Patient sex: F
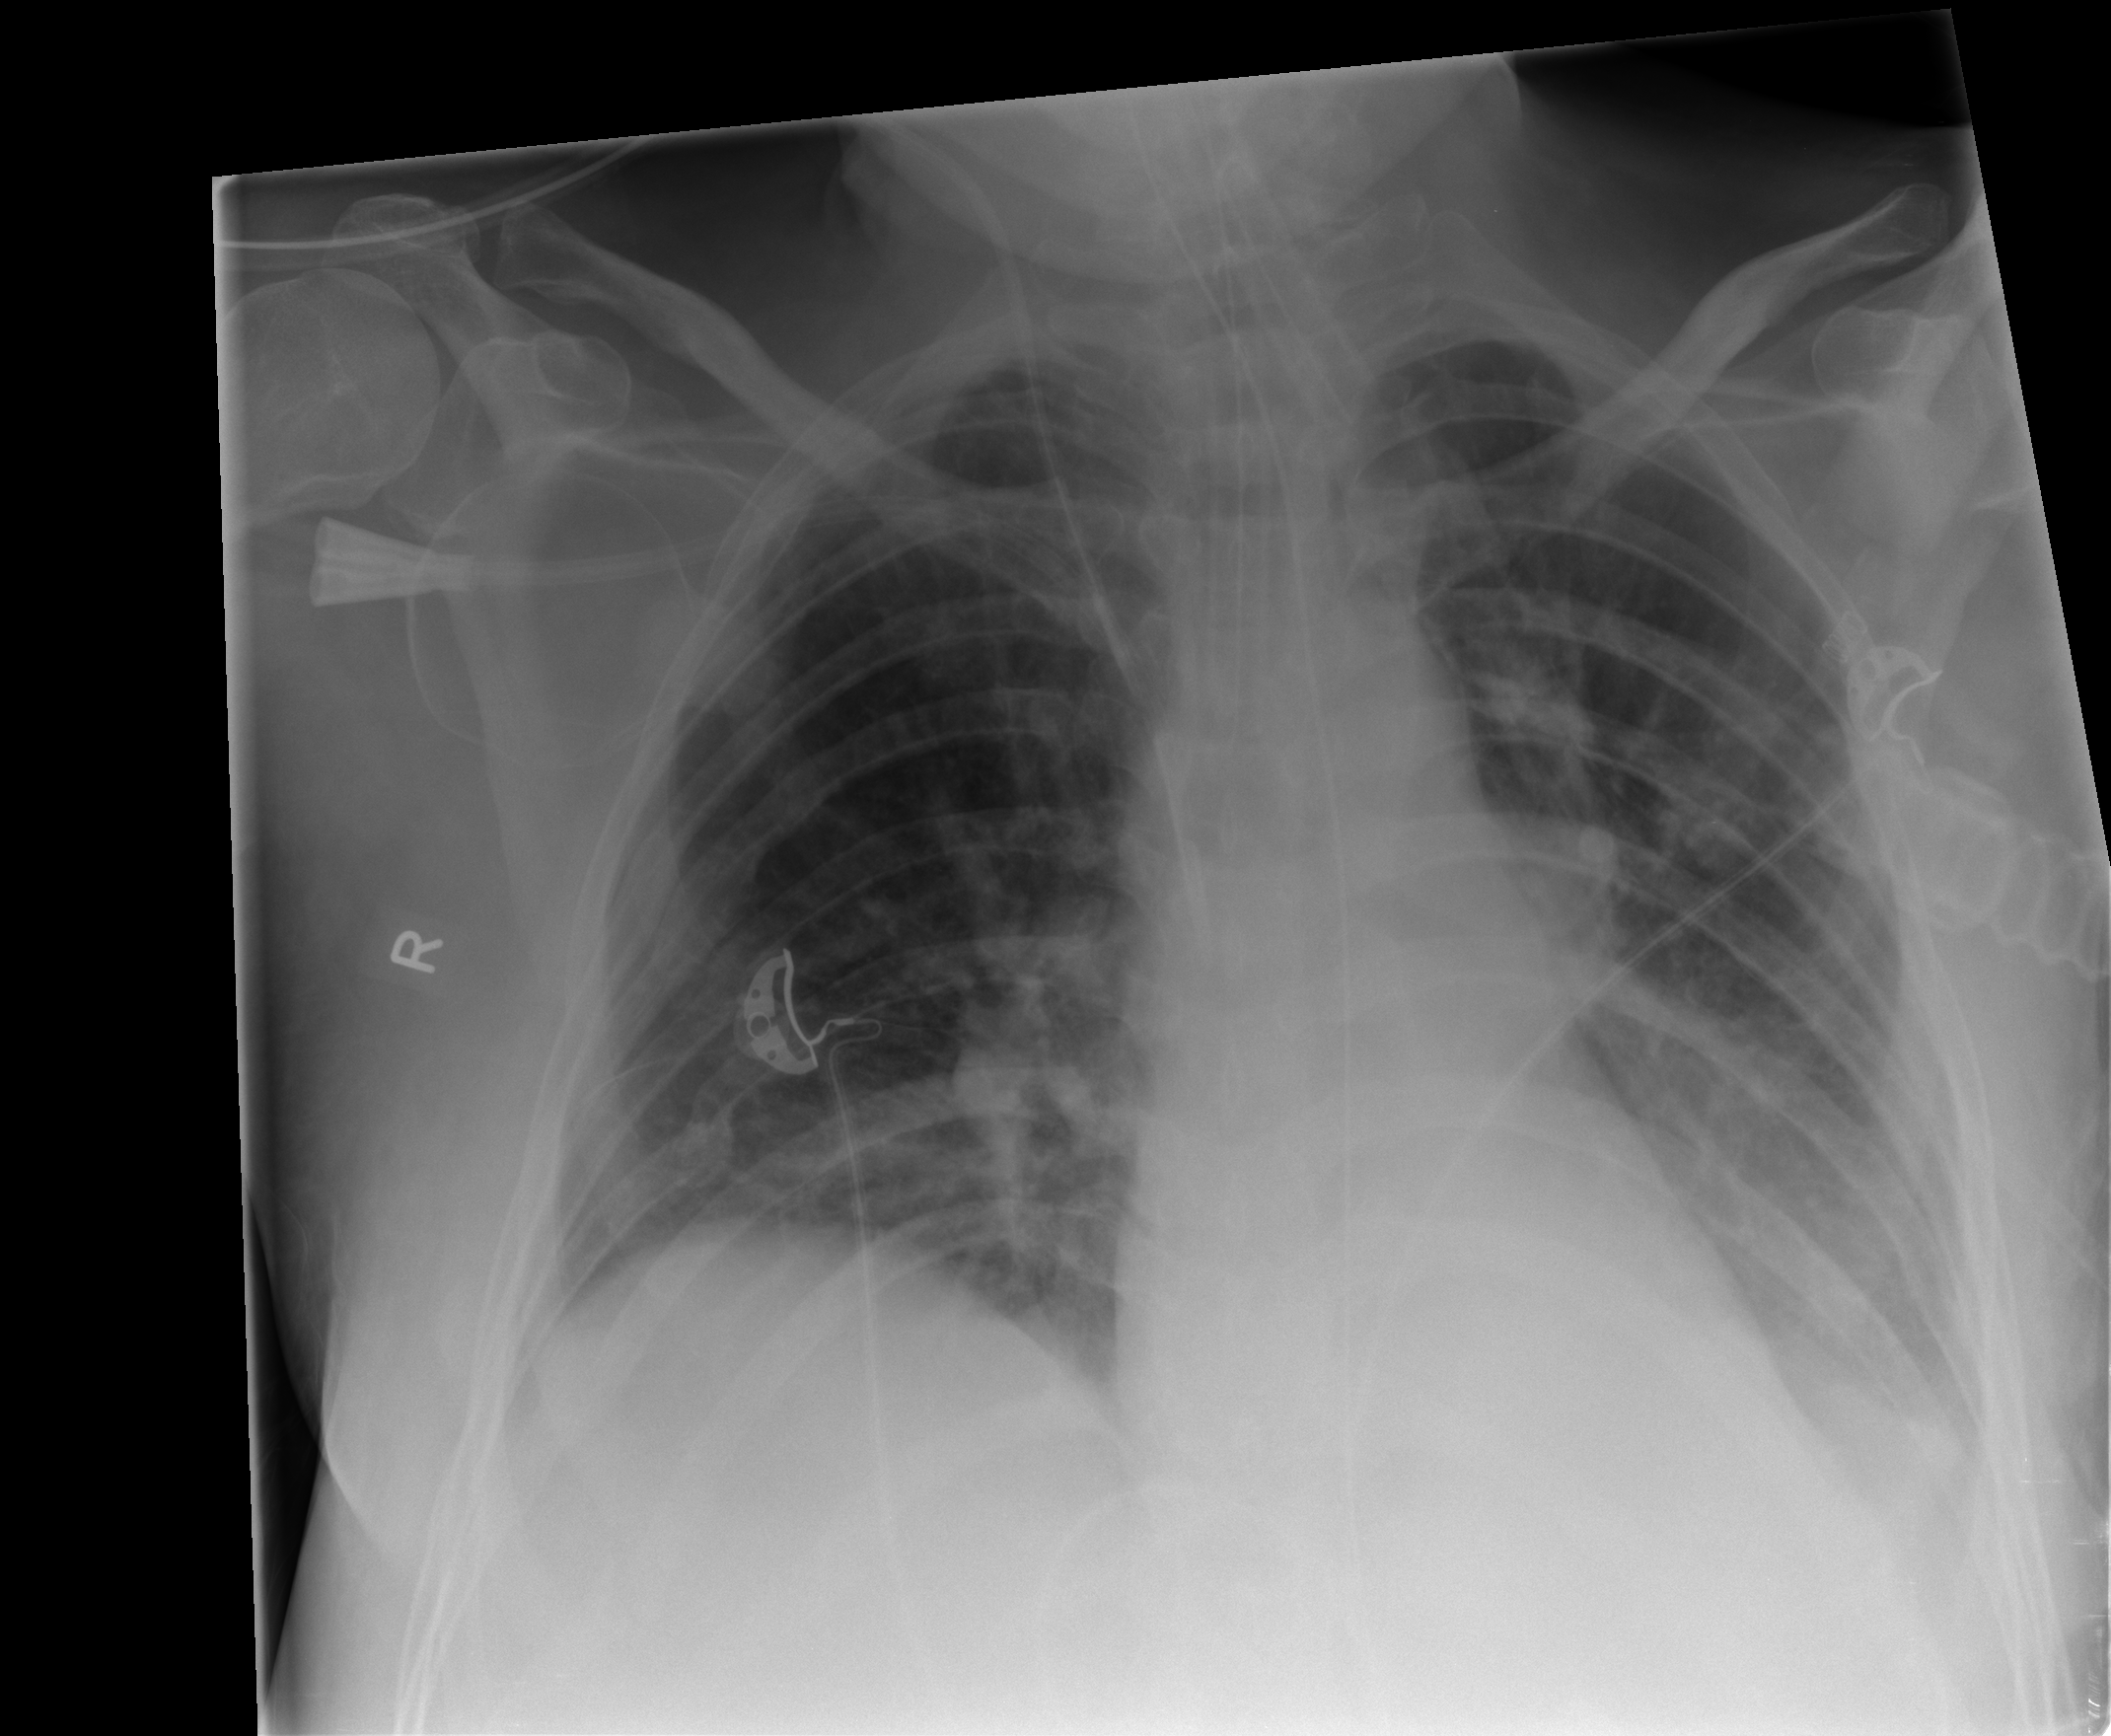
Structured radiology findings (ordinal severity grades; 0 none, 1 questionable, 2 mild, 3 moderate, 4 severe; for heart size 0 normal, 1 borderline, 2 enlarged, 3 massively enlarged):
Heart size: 0
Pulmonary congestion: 0
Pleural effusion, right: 0
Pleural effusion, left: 2
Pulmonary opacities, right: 0
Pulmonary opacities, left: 0
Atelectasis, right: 0
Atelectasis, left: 2